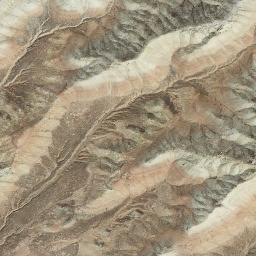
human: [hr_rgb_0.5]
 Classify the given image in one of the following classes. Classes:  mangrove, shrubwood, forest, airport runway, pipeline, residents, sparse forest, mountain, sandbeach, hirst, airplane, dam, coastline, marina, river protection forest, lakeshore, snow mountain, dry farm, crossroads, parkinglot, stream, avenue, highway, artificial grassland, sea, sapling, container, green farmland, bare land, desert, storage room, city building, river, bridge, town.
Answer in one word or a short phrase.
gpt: mountain